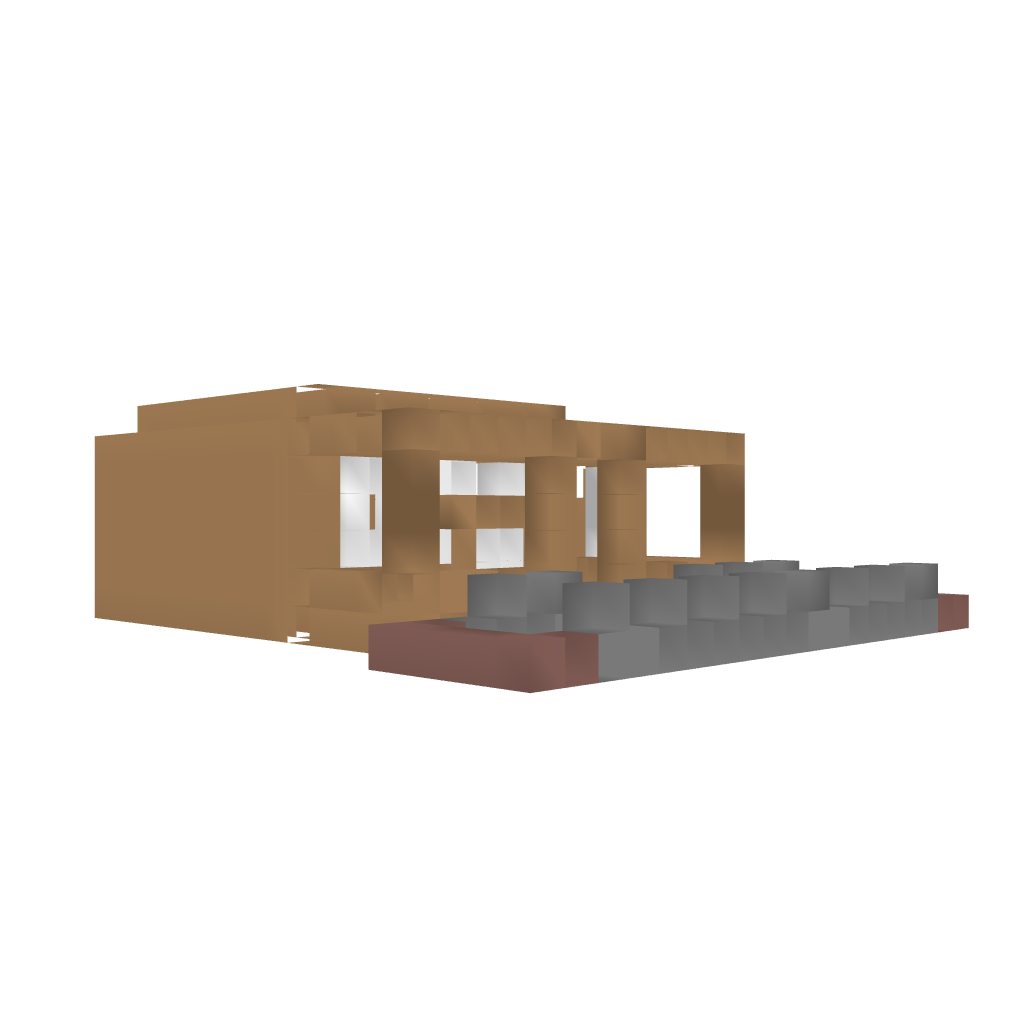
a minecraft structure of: Zombie Survival House wooden block